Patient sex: F
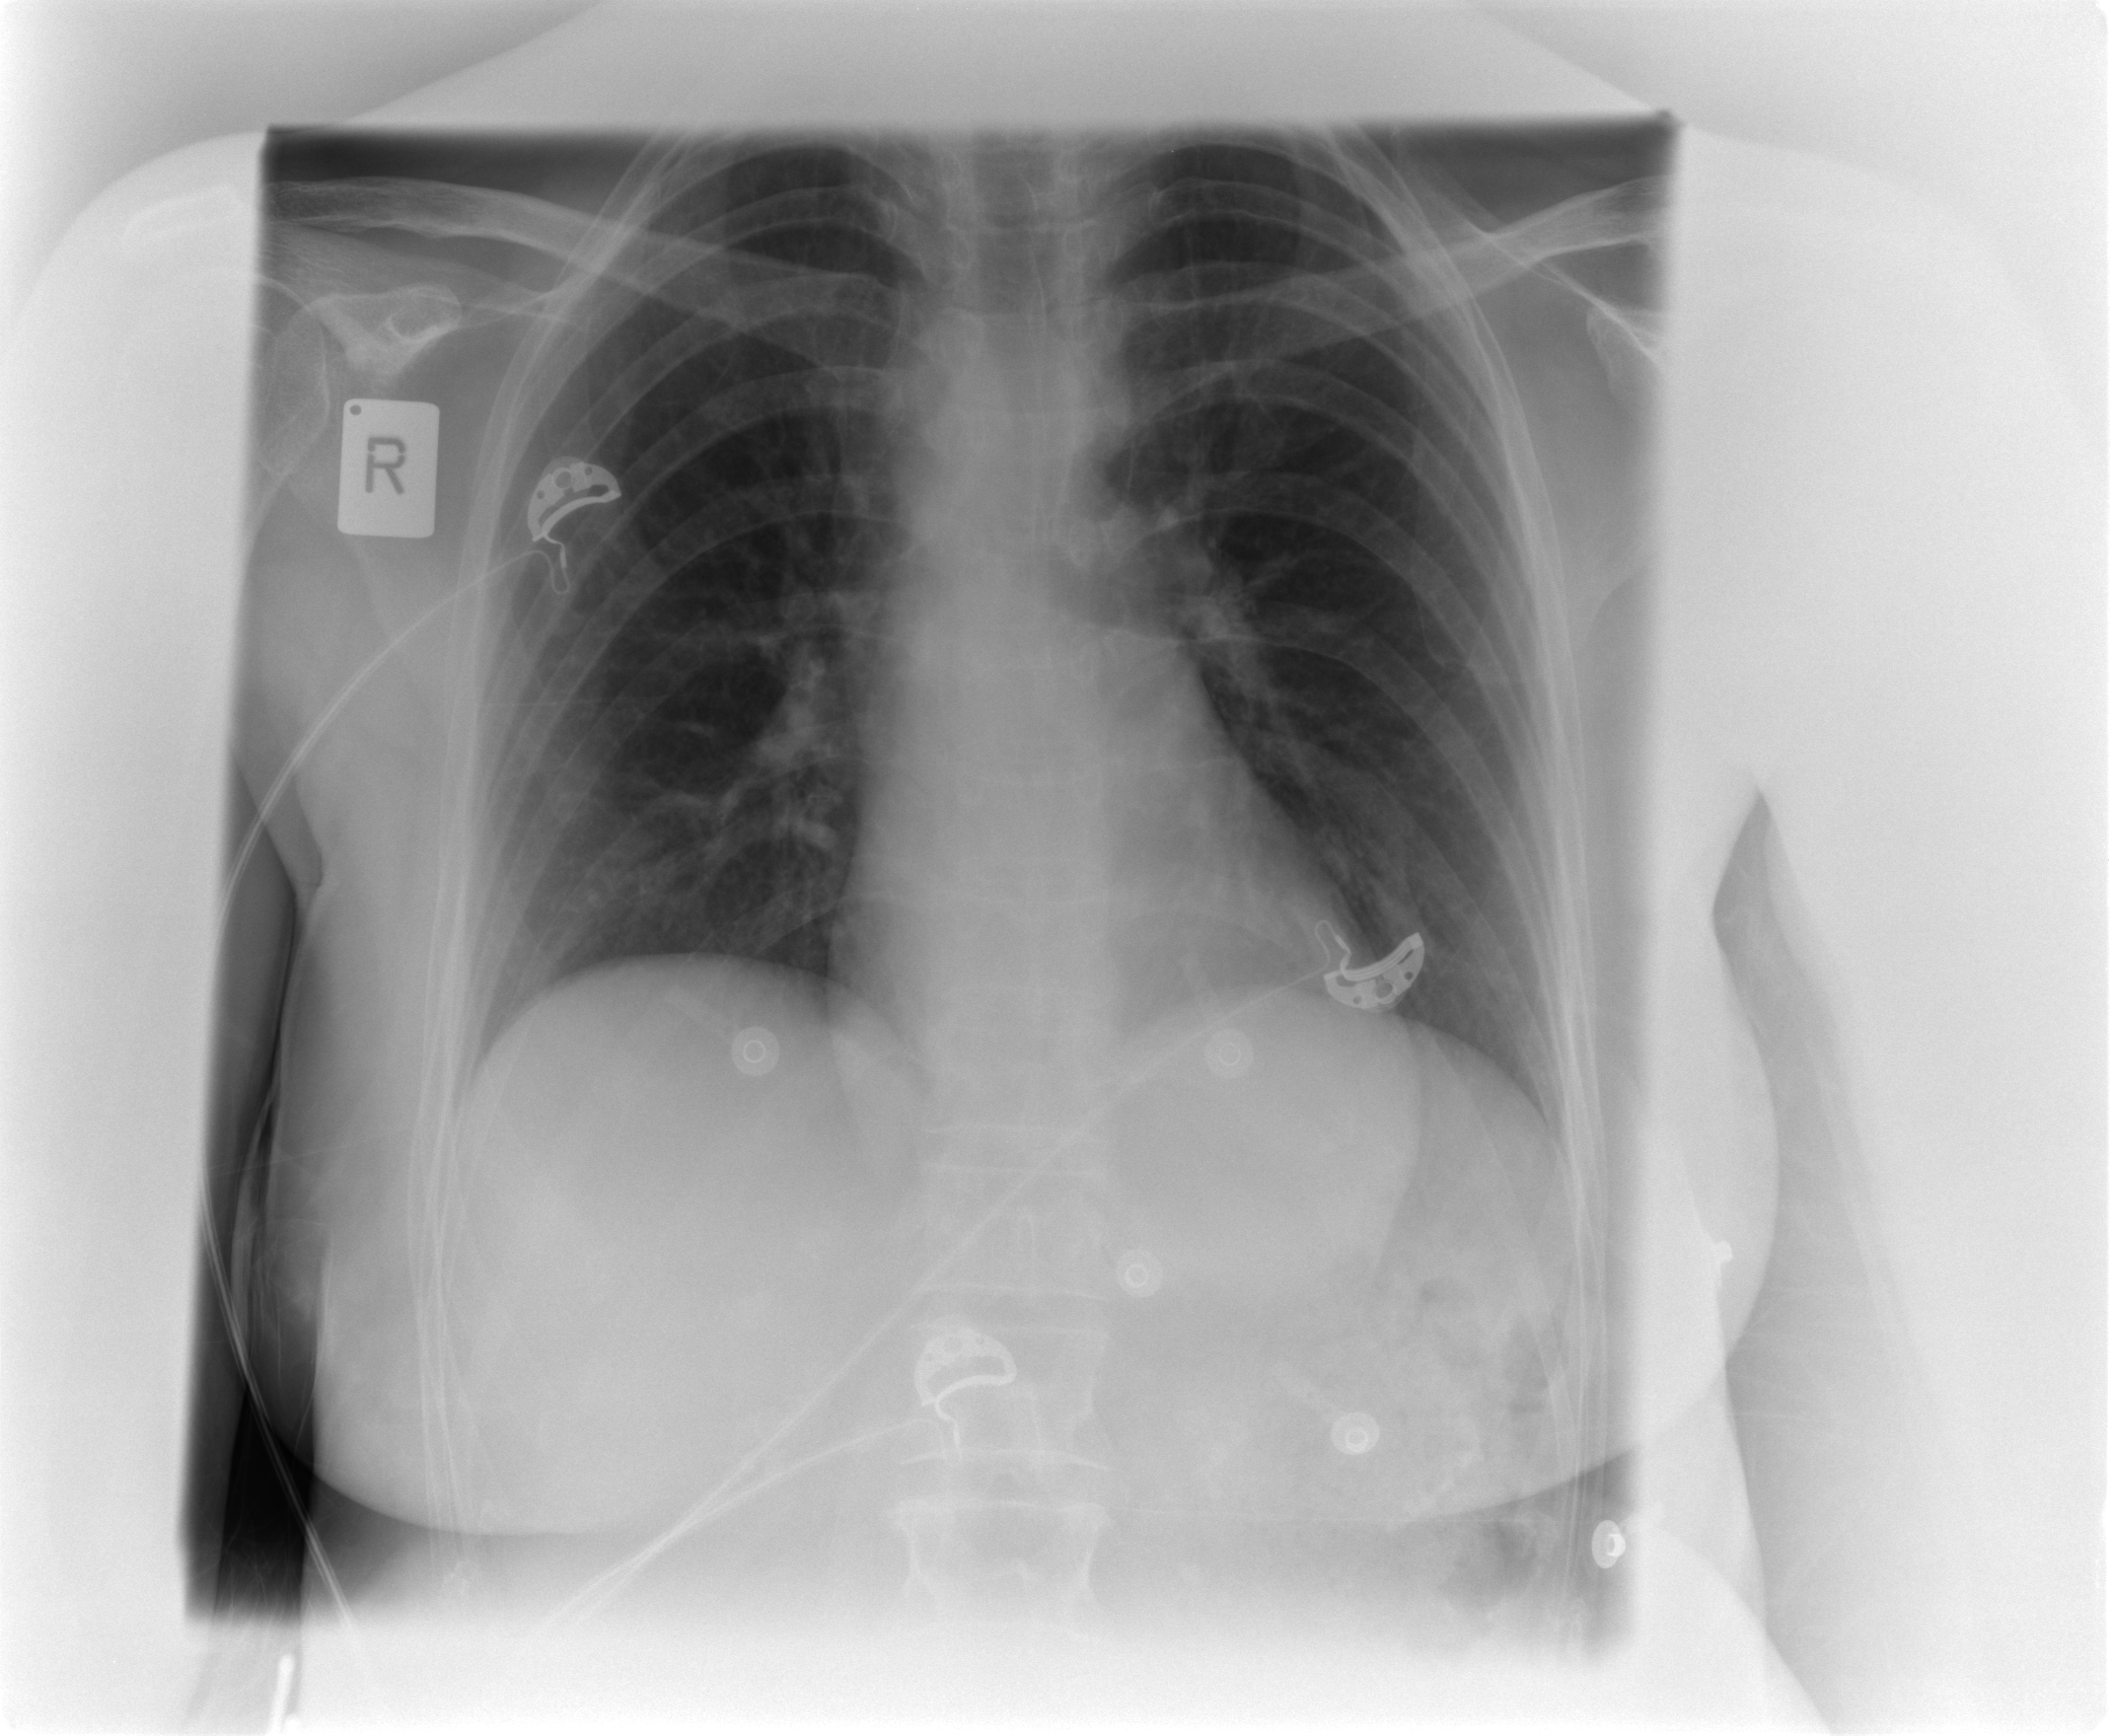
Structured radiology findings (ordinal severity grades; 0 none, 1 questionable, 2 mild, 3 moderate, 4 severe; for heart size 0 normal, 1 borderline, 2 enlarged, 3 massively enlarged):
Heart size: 1
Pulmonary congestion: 1
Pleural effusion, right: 0
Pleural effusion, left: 0
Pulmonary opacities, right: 0
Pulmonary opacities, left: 0
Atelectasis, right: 1
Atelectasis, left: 1